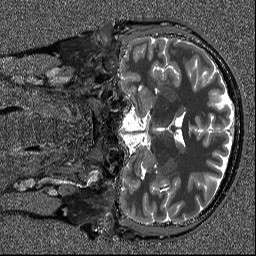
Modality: T1map
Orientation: coronal
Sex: male